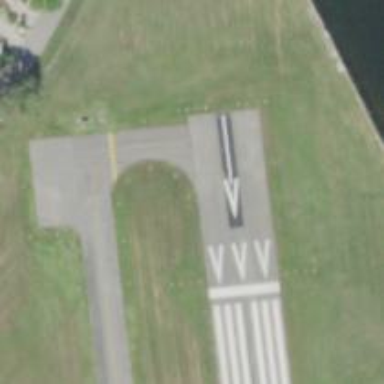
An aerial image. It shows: View of taxiway at the airport.